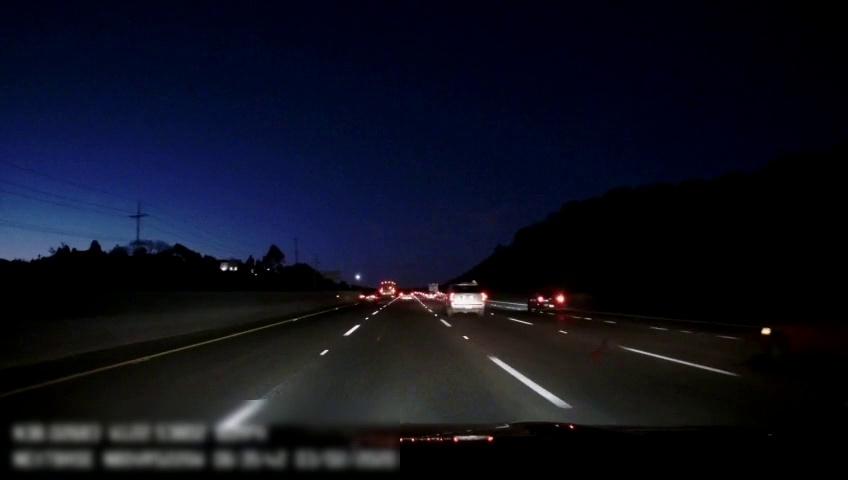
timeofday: Night
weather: Other
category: Drivable Space
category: Vehicles | Bus
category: Vehicles | Car
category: Vehicles | Car
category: Vehicles | SUV
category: Vehicles | Car
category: Vehicles | Car
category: Vehicles | Car
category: Lanes | Alternate Lane
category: Lanes | Current Lane
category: Lanes | Current Lane
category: Lanes | Alternate Lane
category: Lanes | Alternate Lane